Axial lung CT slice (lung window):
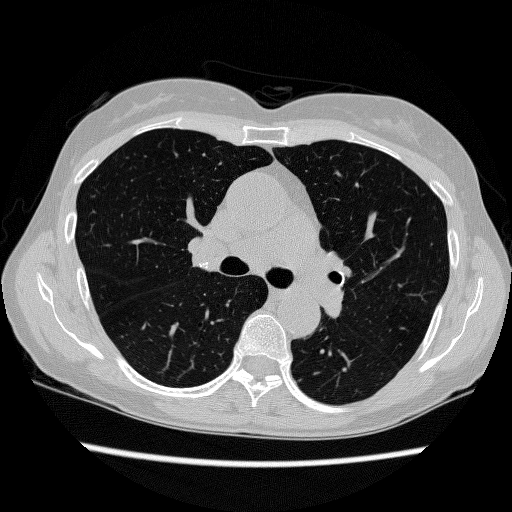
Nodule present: no